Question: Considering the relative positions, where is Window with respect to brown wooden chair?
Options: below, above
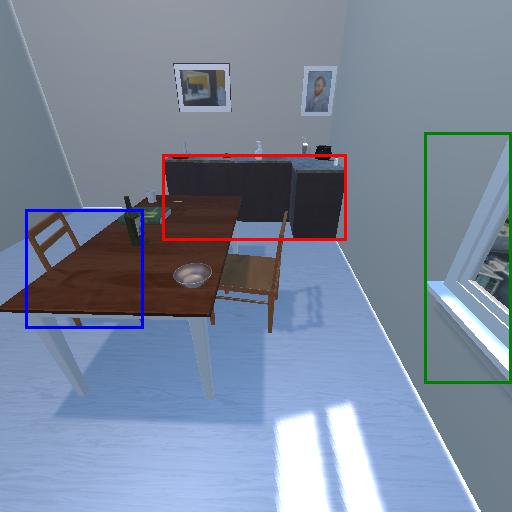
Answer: below